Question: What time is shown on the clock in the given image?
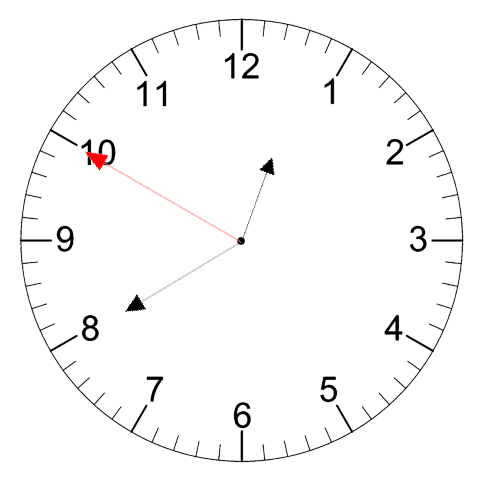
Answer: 12:39:50